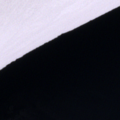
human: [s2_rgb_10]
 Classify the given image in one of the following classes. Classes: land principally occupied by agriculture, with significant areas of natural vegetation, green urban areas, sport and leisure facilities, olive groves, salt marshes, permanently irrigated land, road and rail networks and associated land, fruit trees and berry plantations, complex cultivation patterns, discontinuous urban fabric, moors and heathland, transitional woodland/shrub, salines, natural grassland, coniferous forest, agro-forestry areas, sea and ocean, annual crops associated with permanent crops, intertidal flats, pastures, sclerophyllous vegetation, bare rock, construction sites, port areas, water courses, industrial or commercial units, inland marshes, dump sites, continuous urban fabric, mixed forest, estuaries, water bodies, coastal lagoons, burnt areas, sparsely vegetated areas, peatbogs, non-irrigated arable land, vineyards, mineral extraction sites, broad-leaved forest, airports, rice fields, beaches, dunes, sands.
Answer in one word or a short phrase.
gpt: sea and ocean